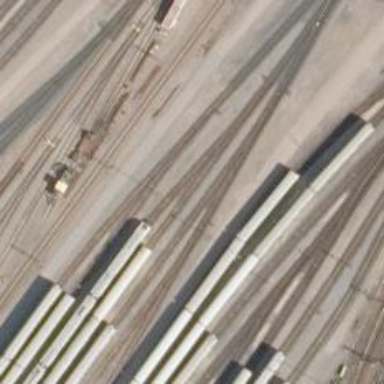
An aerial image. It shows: Railway yard in service.